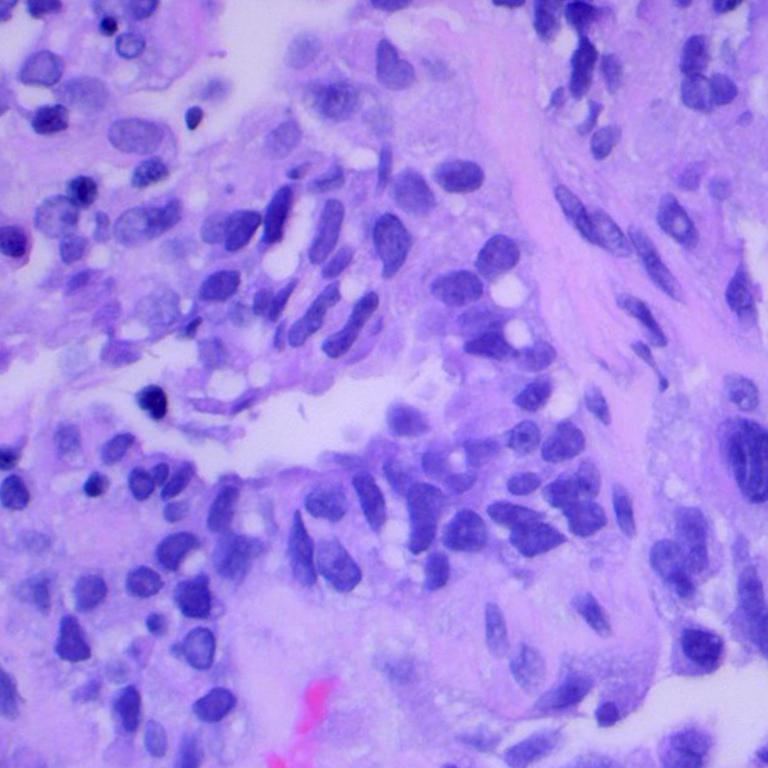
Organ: lung
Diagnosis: adenocarcinomas